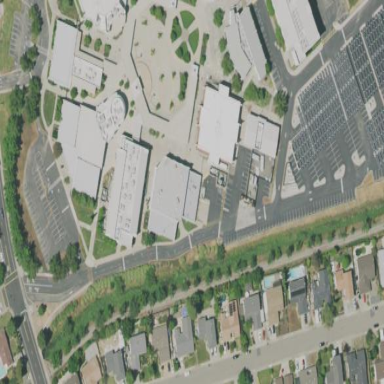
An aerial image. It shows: School building.